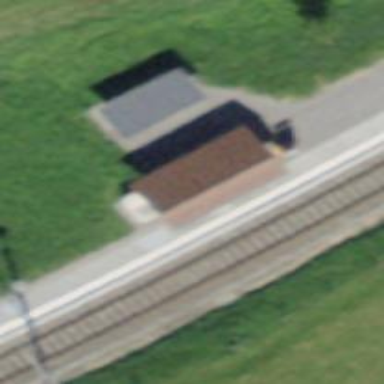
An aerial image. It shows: Railway halt.